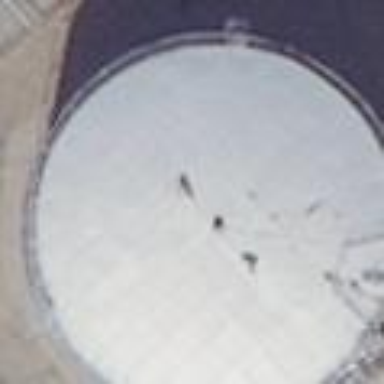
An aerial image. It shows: Storage tank building.